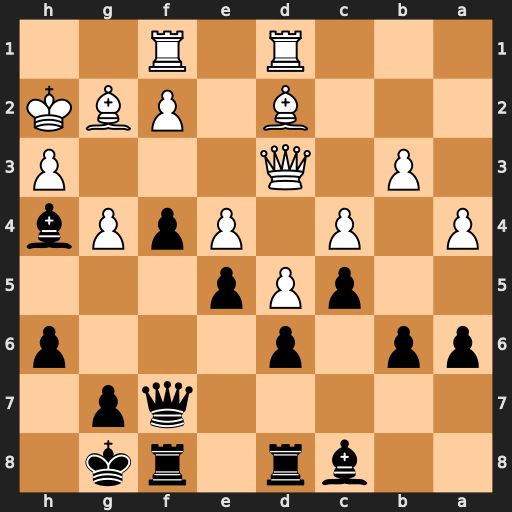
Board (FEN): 2br1rk1/5qp1/pp1p3p/2pPp3/P1P1PpPb/1P1Q3P/3B1PBK/3R1R2
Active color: b
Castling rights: -
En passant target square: -
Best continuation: f3 Qxf3 Qxf3 Bxf3 Rxf3